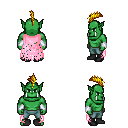
a pixel art fantasy rpg character, male body template, orc, green skin, pink tattered cape, teal pants, blonde mohawk hairstyle, white cloth bracers, black shoes, four views (front, back, left, right), 2x2 character sprite sheet, small pixel art, hard edges, no anti-aliasing